Interaction volume radius: 5 \u00c5
Interaction volume height: 10 \u00c5
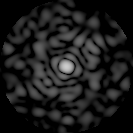
Disorder parameter: 0.8029